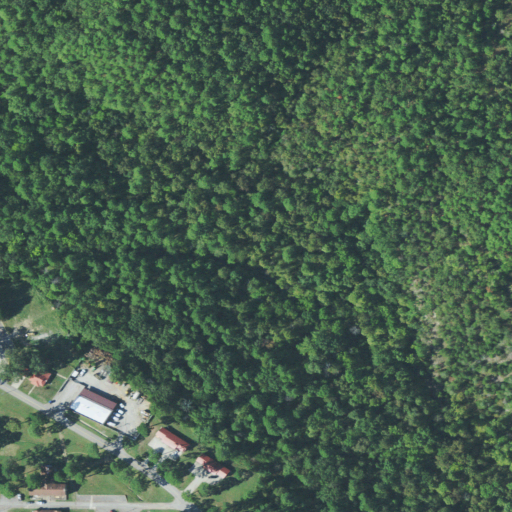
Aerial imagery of valley in Oklahoma named Devils Hollow containing mixed forest, deciduous forest, evergreen forest, low intensity development, medium intensity development, and open development